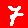
Digit: 7